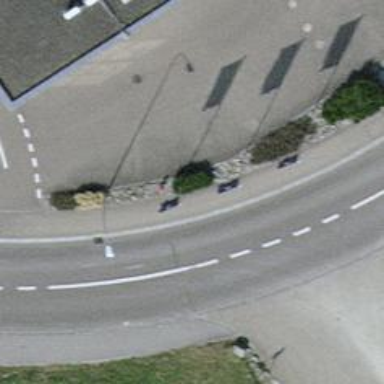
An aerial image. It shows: Sidewalk along the footway.